Chest X-ray:
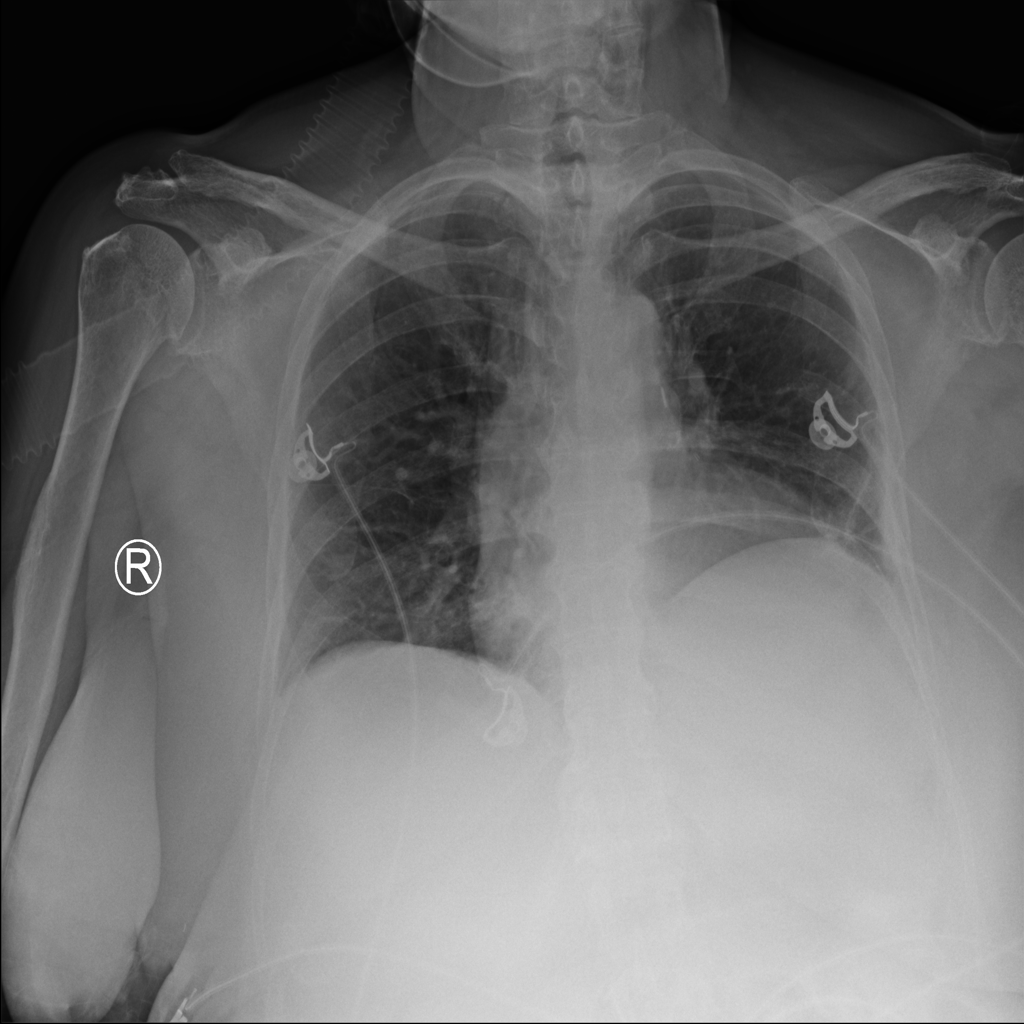
Findings: Effusion
No abnormal finding: no